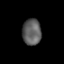
Tissue: lung
Cell type: Others
Senescence score: 0.2393
Nuclear area (px): 483
Mean DAPI intensity: 94.124